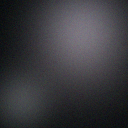
Screen state: off